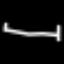
Label: bed